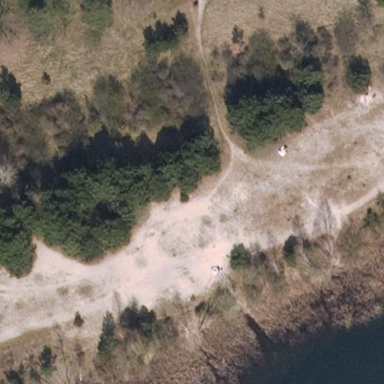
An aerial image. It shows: Beautiful beach with natural surroundings.